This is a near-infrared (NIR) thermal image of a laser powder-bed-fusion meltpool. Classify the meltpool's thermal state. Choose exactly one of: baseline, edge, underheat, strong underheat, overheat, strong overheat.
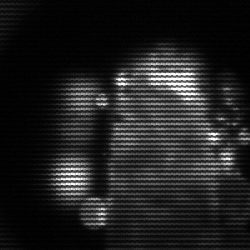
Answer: strong underheat